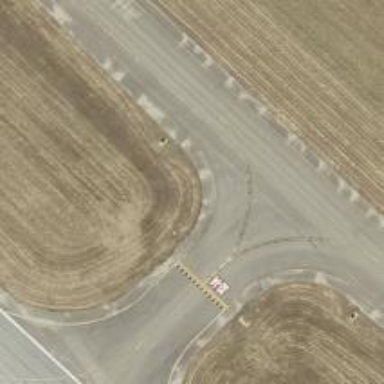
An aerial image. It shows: View of taxiway at the airport.